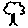
Label: tree